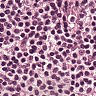
Metastatic tissue present: no